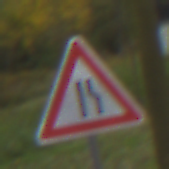
Verkehrszeichen: EinseitigVerengteFahrbahnRechts
Umgebung: Outdoor, Nature
Tageszeit: Midday
Wetter: Overcast
Licht: Natural
Jahreszeit: Autumn
Kontrast: LowContrast